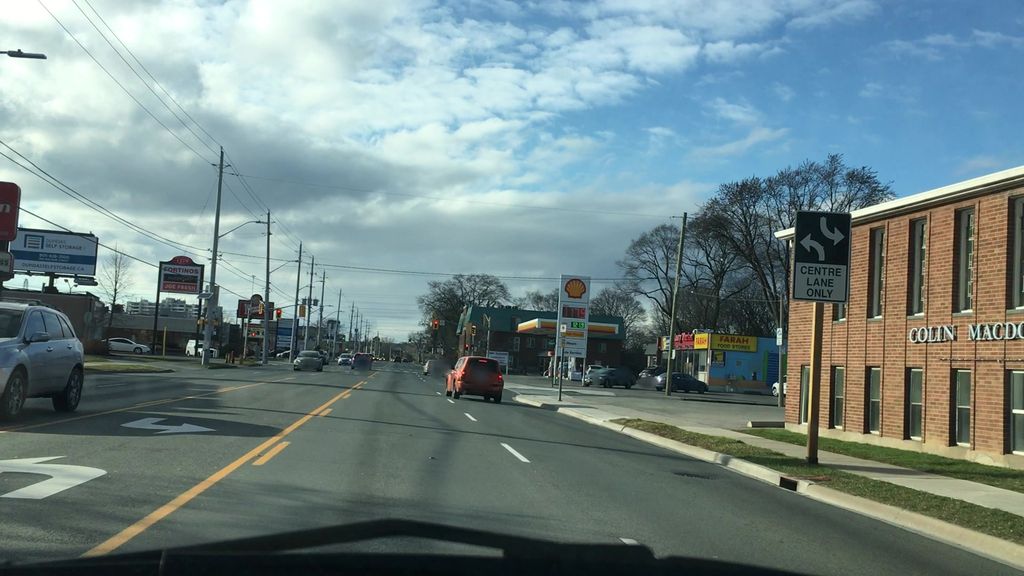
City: hamilton